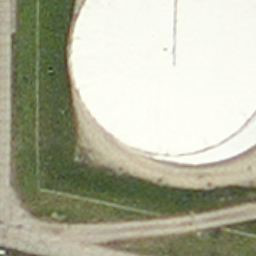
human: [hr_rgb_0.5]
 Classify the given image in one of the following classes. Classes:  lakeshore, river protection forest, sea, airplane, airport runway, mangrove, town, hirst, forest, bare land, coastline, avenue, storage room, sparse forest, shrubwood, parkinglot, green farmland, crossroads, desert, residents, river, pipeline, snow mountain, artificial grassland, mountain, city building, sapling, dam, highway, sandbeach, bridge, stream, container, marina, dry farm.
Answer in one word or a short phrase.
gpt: storage room